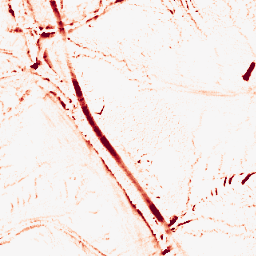
Category: morphological
Decomposition family: morphological
Decomposition parameters: operation: opening
size: 5
Upsampling method: sinc_blackman
Upsampling parameters: scale: 2
kernel_size: 4
Upsampling scale: 2